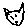
Label: cat